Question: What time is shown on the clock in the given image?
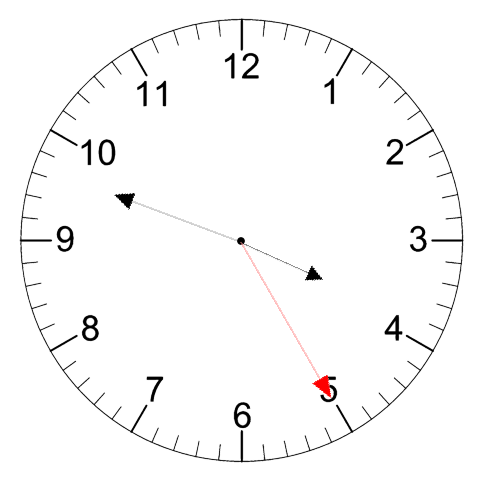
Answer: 03:48:25